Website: apple-inc
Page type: review-order
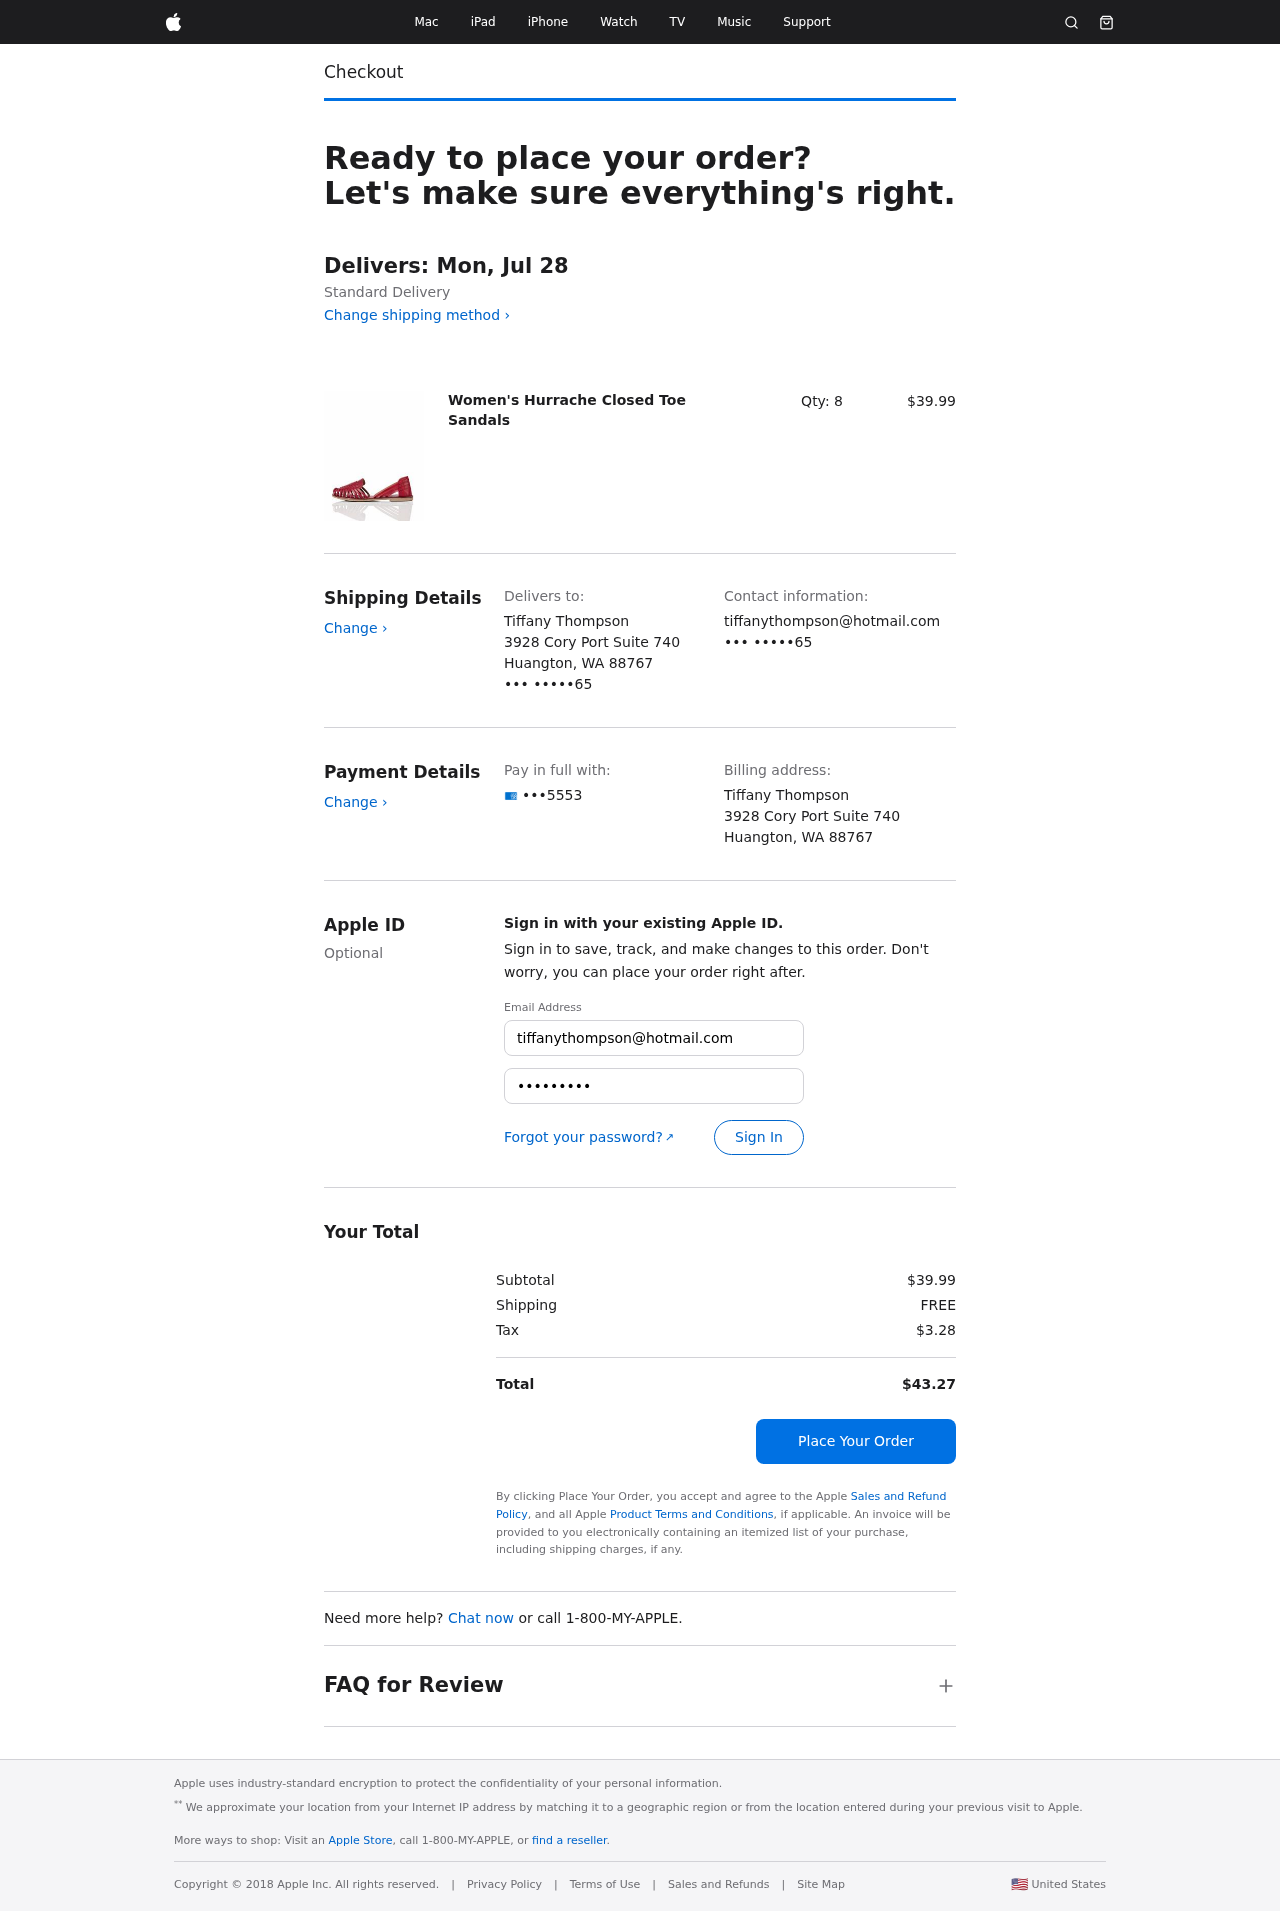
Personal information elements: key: PII_CARD_LAST4
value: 5553
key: PII_CITY_STATE_ZIP
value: Huangton, WA 88767
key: PII_EMAIL3
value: tiffanythompson@hotmail.com
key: PII_FULLNAME
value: Tiffany Thompson
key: PII_PHONE_SUFFIX
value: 65
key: PII_STREET
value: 3928 Cory Port Suite 740
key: PII_EMAIL2
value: tiffanythompson@hotmail.com
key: PII_PHONE_SUFFIX2
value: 65
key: PII_FULLNAME2
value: Tiffany Thompson
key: PII_STREET2
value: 3928 Cory Port Suite 740
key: PII_CITY_STATE_ZIP2
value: Huangton, WA 88767
Product elements: key: PRODUCT1_NAME
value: Women's Hurrache Closed Toe Sandals
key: PRODUCT1_PRICE
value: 39.99
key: PRODUCT1_QUANTITY
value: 8
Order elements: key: ORDER_DELIVERY_DATE
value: Delivers: Mon, Jul 28
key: ORDER_SUBTOTAL
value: $39.99
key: ORDER_SHIPPING_COST
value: FREE
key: ORDER_TAX
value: $3.28
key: ORDER_TOTAL
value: $43.27